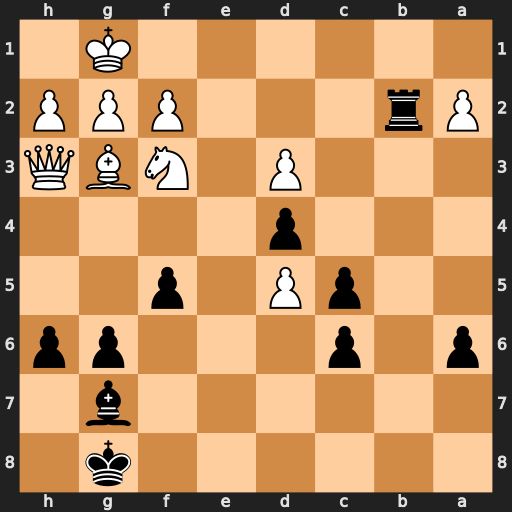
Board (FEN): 6k1/6b1/p1p3pp/2pP1p2/3p4/3P1NBQ/Pr3PPP/6K1
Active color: b
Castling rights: -
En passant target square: -
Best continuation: Rb1+ Ne1 Rxe1#